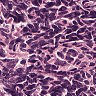
Metastatic tissue present: no